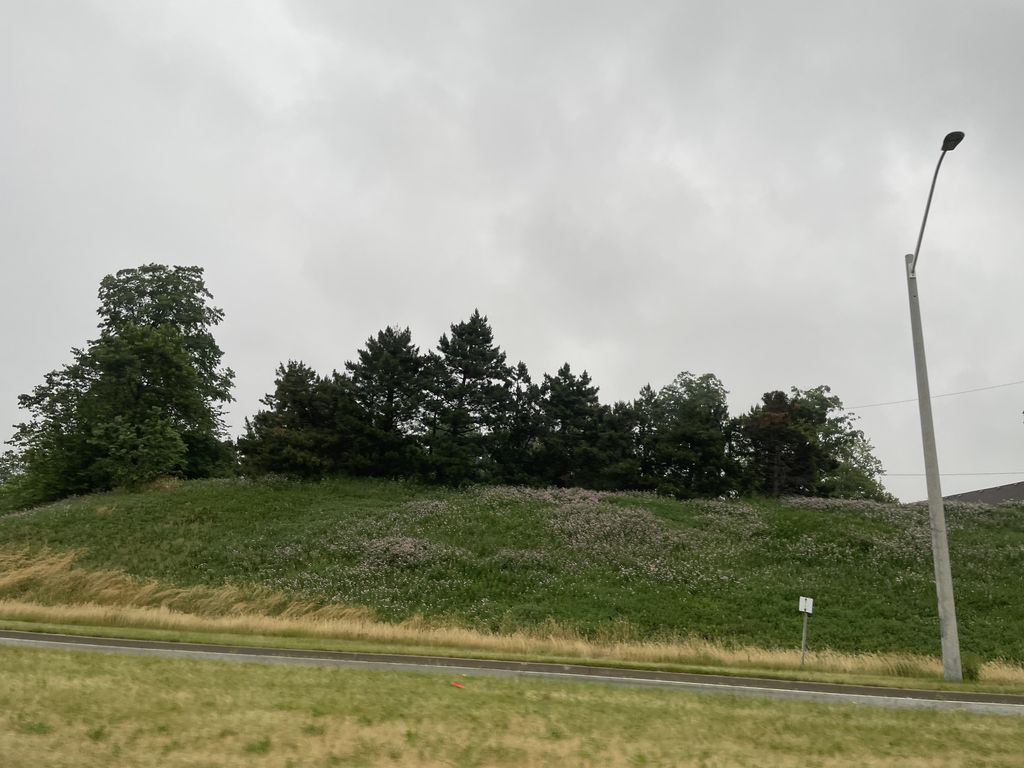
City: kitchener-waterloo